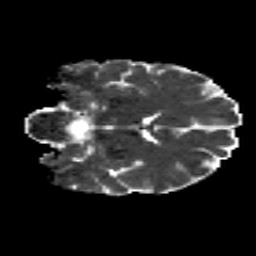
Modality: MD
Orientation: coronal
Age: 32
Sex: male
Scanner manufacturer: siemens
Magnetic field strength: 3 T
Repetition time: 8.8 s
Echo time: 0.085 s